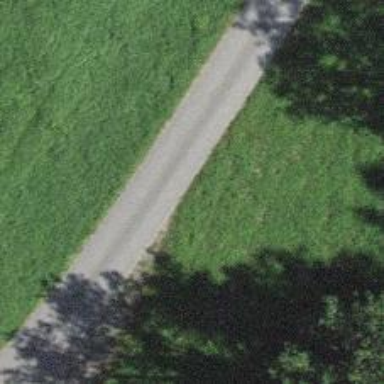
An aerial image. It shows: Well-maintained track road with grade 1 tracktype.